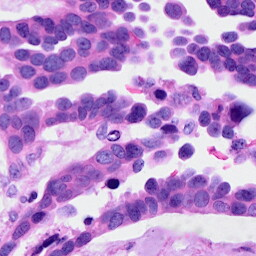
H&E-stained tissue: Ovarian